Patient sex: F
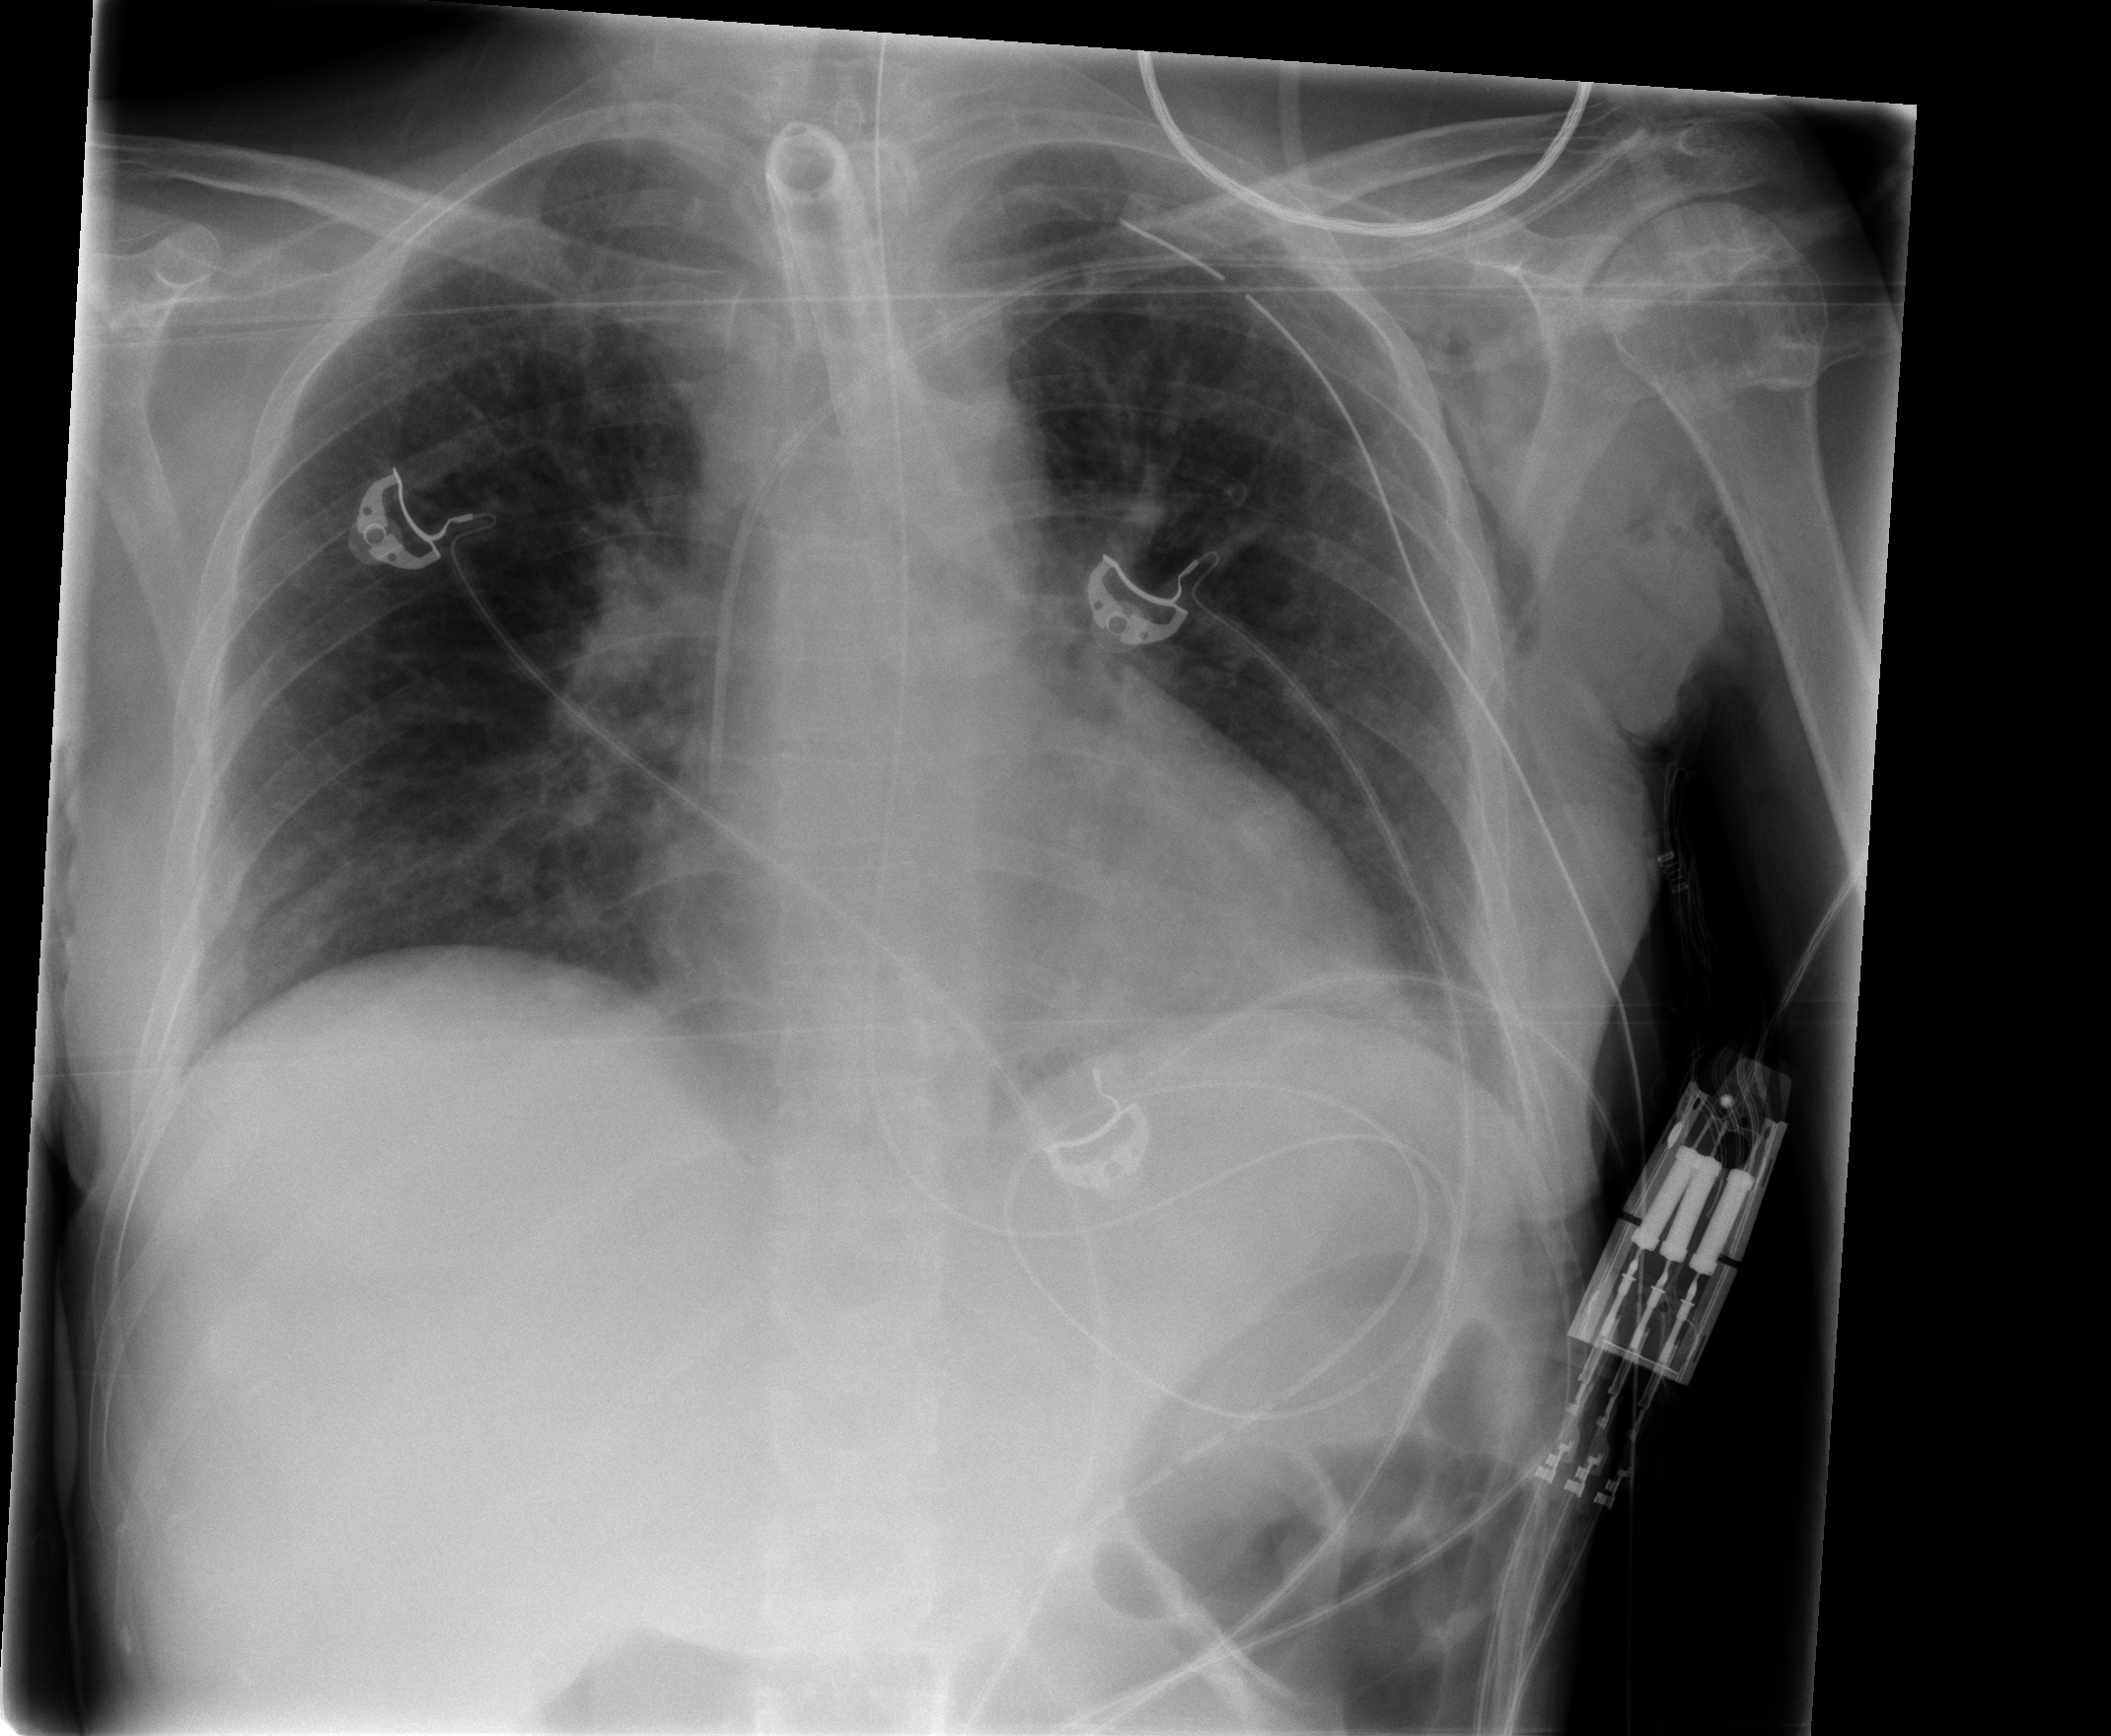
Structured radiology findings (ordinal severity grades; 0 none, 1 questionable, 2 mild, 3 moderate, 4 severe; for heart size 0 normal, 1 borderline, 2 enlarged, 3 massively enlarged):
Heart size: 1
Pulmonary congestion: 0
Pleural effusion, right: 0
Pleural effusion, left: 1
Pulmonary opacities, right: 1
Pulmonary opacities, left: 0
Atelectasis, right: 0
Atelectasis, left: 0